Question: Using <URL> which allows for a scrollbar within the row that the thumbnails are displayed in, like so:

This gets me most of the way there, using this HTML:
'''
<div class="row">Hello there</div>
<div class="row" style="overflow-x:scroll">
<table>
<tr>
<td>
<div class="thumbnail" style="width: 400px; height: 400px">
<img src="http://i.minus.com/iucsUZfSM9v45.gif"/>
</div>
</td>
<td>
<div class="thumbnail" style="width: 400px; height: 400px">
<img src="http://i.minus.com/iucsUZfSM9v45.gif"/>
</div>
</td>
<td>
<div class="thumbnail" style="width: 400px; height: 400px">
<img src="http://i.minus.com/iucsUZfSM9v45.gif"/>
</div>
</td>
</tr>
</table>
</div>
'''
JSFiddle: <URL>
The 'overflow' CSS property works great, giving me the scrollbar for the container 'div'.
The thumbnail 'div' elements are going to be a fixed size, which is more than likely going to be smaller than the image. In this case, the image is constrained to fit accordingly. As you can see though, when the image is wider than the thumbnail, the width is set to the thumbnail and the height is scaled accordingly. This is the behavior that I want, but I'd like to have the image vertically centered in the thumbnail.
I've tried adding 'vertical-align: middle' to the thumbnail 'div' elements, but to no avail.
How can I get the image to be centered vertically within the thumbnail?
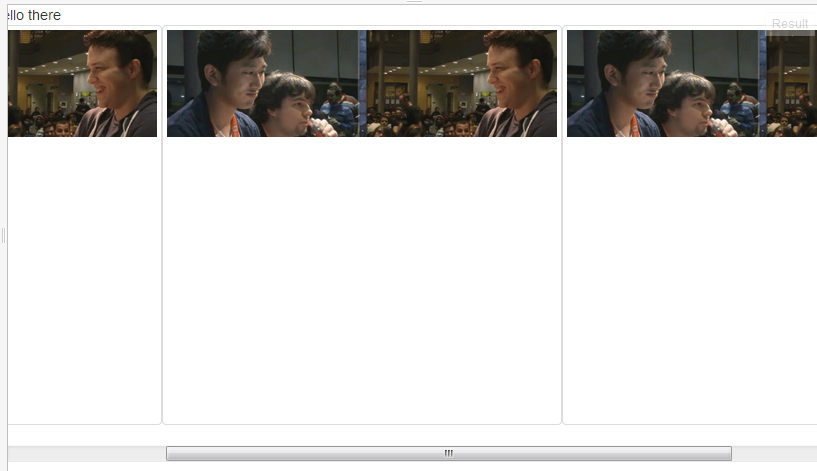
Answer: - <URL>:
Wrap the 'img' elements:
'''
<div class="thumbnail" style="width: 400px; height: 400px">
<div class="thumbnail_wrapper">
<img src="http://i.minus.com/iucsUZfSM9v45.gif"/>
</div>
</div>
'''
Change the display of the '.thumbnail' element to 'table'. Use 'border-collapse: separate' to fix padding/spacing issues. Change the display of the wrapper to 'table-cell' and then add 'vertical-align: middle'. Finally, give the 'img' elements a width of '100%'.
<URL>
'''
.thumbnail {
display:table;
border-spacing: 2px;
border-collapse: separate;
border-radius:10px; /* Demonstrational.. */
}
.thumbnail_wrapper {
display:table-cell;
vertical-align:middle;
}
.thumbnail_wrapper > img {
width:100%;
}
'''
---
- <URL>:
The flexbox approach doesn't require the wrapper element, however it has <URL> than the 'table'/'table-cell' approach.
'''
<div class="thumbnail" style="width: 400px; height: 400px">
<img src="http://i.minus.com/iucsUZfSM9v45.gif" />
</div>
'''
Basically, just change the 'display' of the '.thumbnail' element to 'flex' and then add 'align-items: center'. All the other vendor prefixes are added for cross browser support. Read more about flexbox layouts and properties <URL>.
<URL>
'''
.thumbnail {
display: -webkit-flexbox;
display: -ms-flexbox;
display: -webkit-flex;
display: flex;
-webkit-flex-align: center;
-ms-flex-align: center;
-webkit-align-items: center;
align-items: center;
}
'''
---
As a side note, you can avoid having to use HTML tables - <URL>.